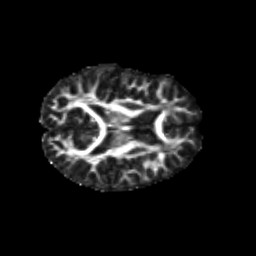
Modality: FA
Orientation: axial
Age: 11
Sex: male
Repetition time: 9.512 s
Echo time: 0.089 s